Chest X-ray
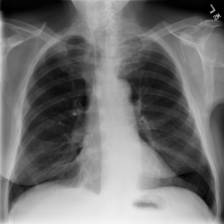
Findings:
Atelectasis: negative
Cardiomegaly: negative
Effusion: negative
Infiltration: negative
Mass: negative
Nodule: negative
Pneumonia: negative
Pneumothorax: negative
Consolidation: negative
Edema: negative
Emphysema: negative
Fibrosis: negative
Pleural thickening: negative
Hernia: negative